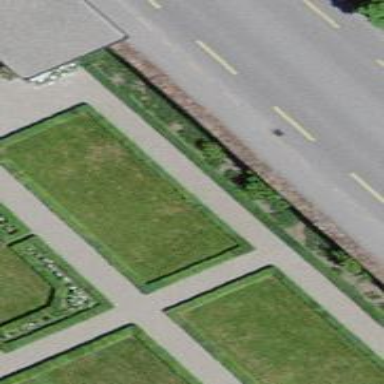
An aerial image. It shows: Hedge acting as barrier.